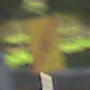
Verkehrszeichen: EndeUmleitung
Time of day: MorningAfternoon
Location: Outdoor (Suburban)
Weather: Clear
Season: NotSpecified
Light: Natural